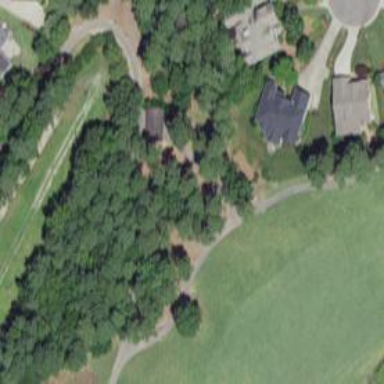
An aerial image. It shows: Path for both roads and golfers.